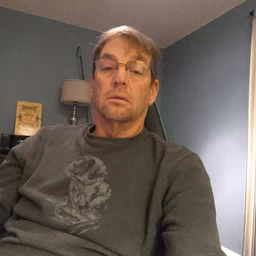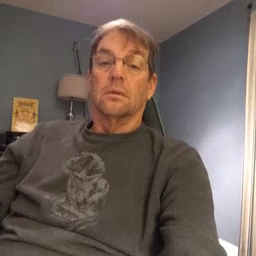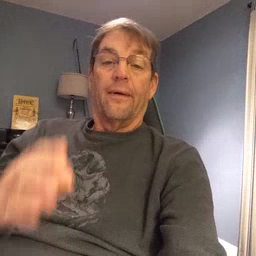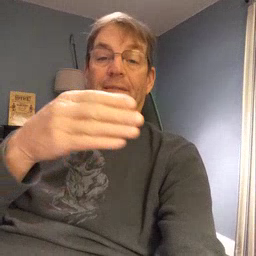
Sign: flag